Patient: sex F, age 62
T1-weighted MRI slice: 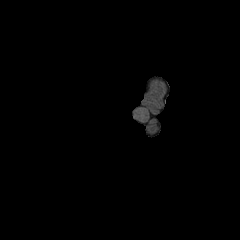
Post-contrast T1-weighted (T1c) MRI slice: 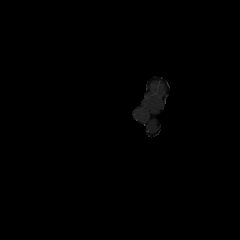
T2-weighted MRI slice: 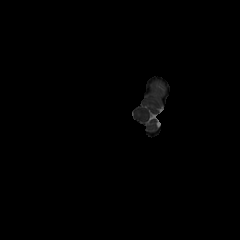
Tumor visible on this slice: no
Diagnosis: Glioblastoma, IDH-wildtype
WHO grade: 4